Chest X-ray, AP view. Patient: 47 years old, sex F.
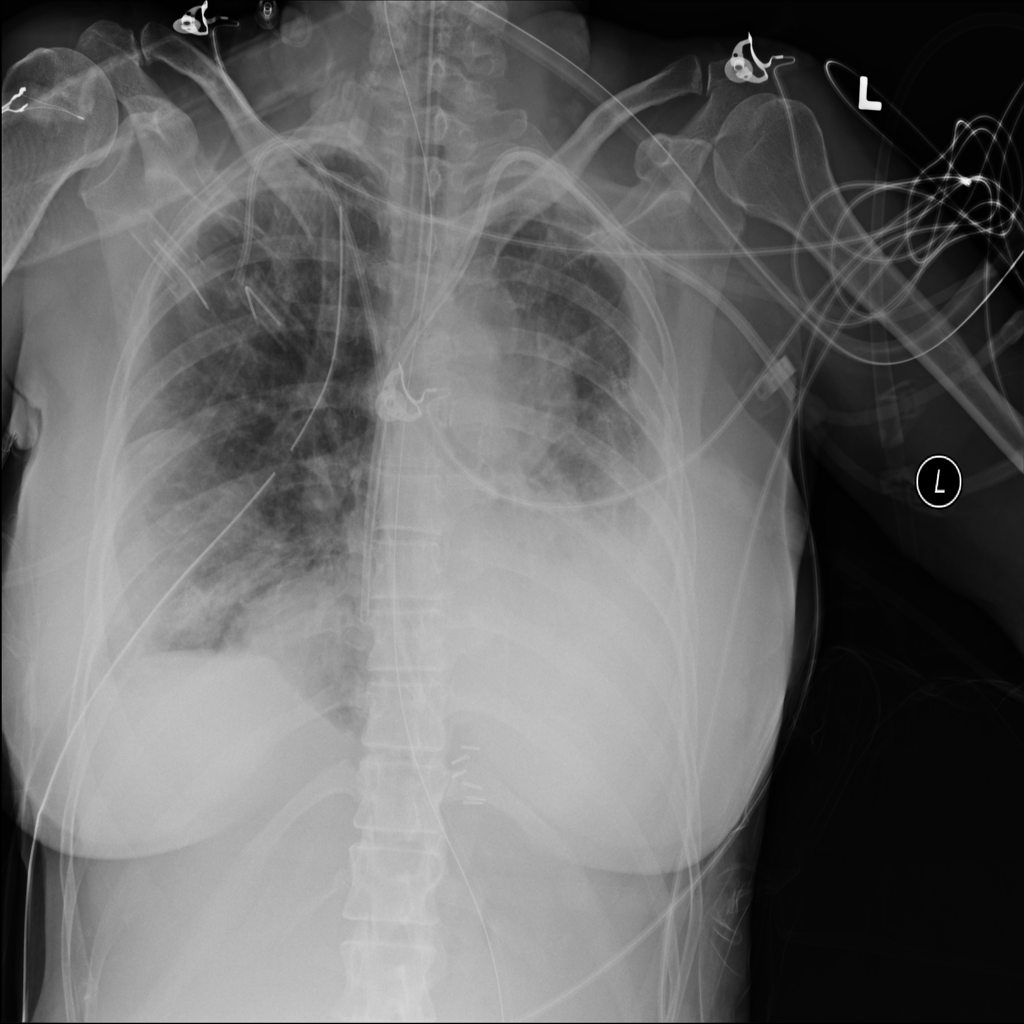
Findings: Effusion, Infiltration